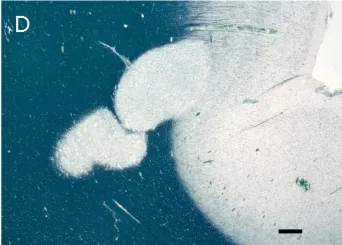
Case 1. Magnetic resonance imaging (MRI) and macroscopy. (D) Low power microscopy demonstrates hypomyelinated plaque-like nodules extending into the deep cortex (Luxol fast blue - Nissl) (bar = 1 mm).
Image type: radiology (mri)